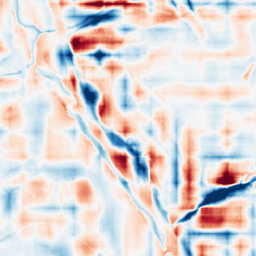
Category: wavelet
Decomposition family: wavelet_reverse_biorthogonal
Decomposition parameters: wavelet: rbio2.4
level: 5
Upsampling method: bspline
Upsampling parameters: scale: 4
Upsampling scale: 4